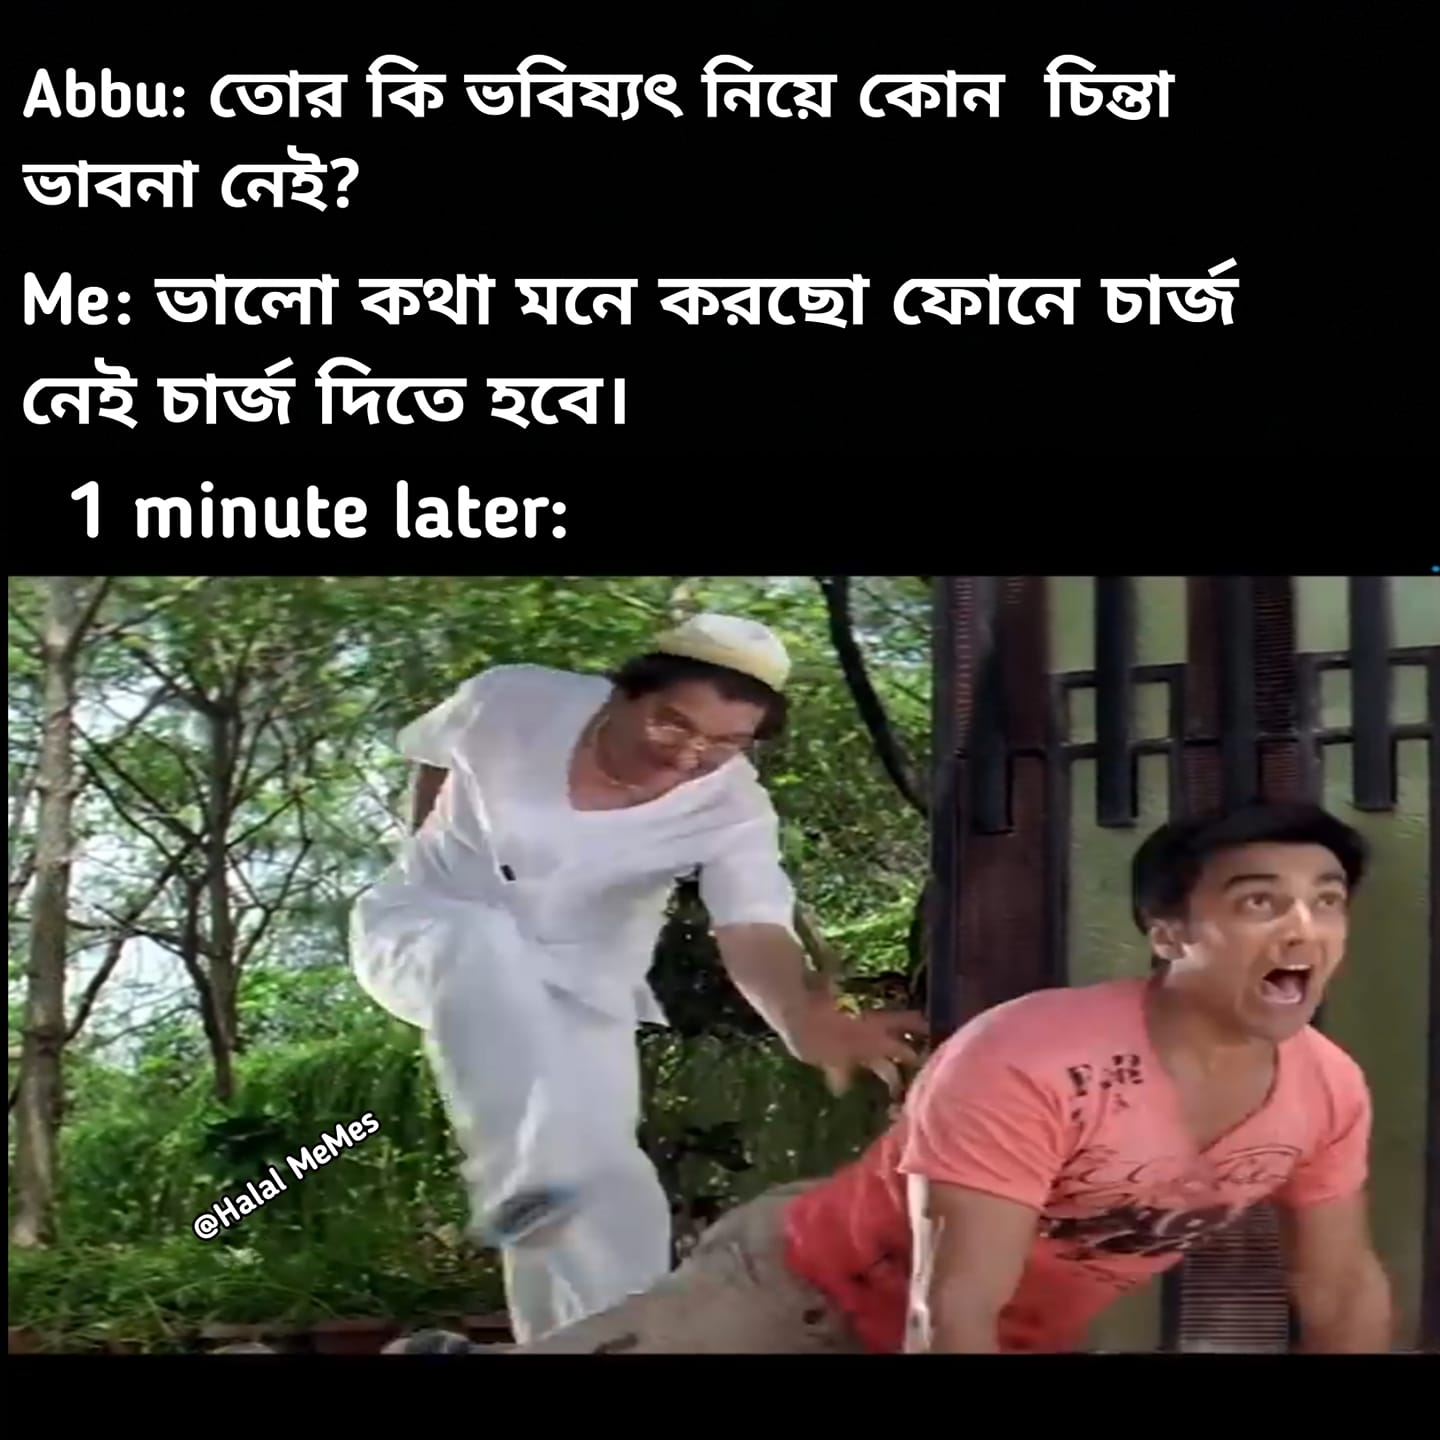
Caption: Abbu:  তোর ভবিষ্যত নিয়ে কোন চিন্তা ভাবনা নেই?  Me: ভালো কথা মনে করছো ফোনে চার্জ নেই চার্জ দিতে হবে।   1 minute later:
Label: non-hate